Question: I have an application that communicates with a 'Service' in a remote process using the 'Messenger' interface. Here is the basic architecture of how things are set up:
- - 'Handler''Messenger''Service'- 'Messenger''Intent''startService()'- 'Intent''Message''Messenger'
Here is the basic code present in the operation:
'''
public class SessionOperation {
/* ... */
public void runOperation() {
Intent serviceIntent = new Intent(SERVICE_ACTION);
/* Add some other extras specific to each operation */
serviceIntent.putExtra(Intent.EXTRA_EMAIL, replyMessenger);
context.startService(serviceIntent);
}
private Handler mAckHandler = new Handler() {
@Override
public void handleMessage(Message msg) {
//Process the service's response
}
};
protected Messenger replyMessenger = new Messenger(mAckHandler);
}
'''
And a snippet of how the Service is structured (it's basically an 'IntentService' that doesn't shut down when the queue is empty):
'''
public class WorkService extends Service {
private ServiceHandler mServiceHandler;
private final class ServiceHandler extends Handler {
public ServiceHandler(Looper looper) {
super(looper);
}
@Override
public void handleMessage(Message msg) {
onHandleIntent((Intent)msg.obj);
}
}
@Override
public int onStartCommand(Intent intent, int flags, int startId) {
//If intent has a message, queue it up
Message msg = mServiceHandler.obtainMessage();
msg.obj = intent;
mServiceHandler.sendMessage(msg);
return START_STICKY;
}
private void onHandleIntent(Intent intent) {
Messenger replyTarget = intent.getParcelableExtra(Intent.EXTRA_EMAIL);
/* Do some work */
Message delivery = Message.obtain(...);
replyTarget.send(delivery);
}
}
'''
This all works fantastically well. I can send tons of operations from several different applications to the same service and they all process and send their response to just the right place. However...
I noticed that if the application ran long enough and with enough activity it would crash with an 'OutOfMemoryError'. Upon looking at the HPROF data in MAT, I noticed that all these operations where staying in memory, and they were held hostage from the Garbage Collector because of the 'Messenger'. Apparently, the 'Messenger' instance is creating a long-term native connection to Binder that counts as a GC Root, which is keeping each "Operation" object in memory indefinitely.

Does anyone know if there is a way to clear or disable the 'Messenger' when the "Operation" is over so it doesn't create this memory leak? Is there perhaps another way to implement the IPC to the 'Service' in the same fashion, so that multiple disparate objects can make a request and get a result asynchronously?
Thanks in advance!
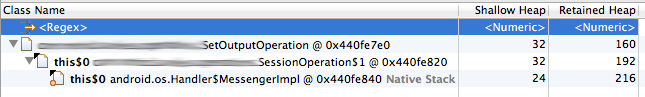
Answer: Thanks to some very helpful insight from Dianne Hackborn on the Android team, the issue is because the remote service process has not yet Garbage Collected it's instance of the Messenger which, in effect, held the instances in the application's process hostage until that time.
This is the text of her reply:
> It is true that sending a messenger across processes will require holding a GREF on it for the other process to communicate with it. Barring bugs (which have happened but I am not sure if in any released platform versions), the GREF will be released when the other process itself no longer holds a reference on this. When we are talking about things in Dalvik "no longer holds a reference" generally means "the other side has garbage collected the Java proxy object."What this means is that when you throw a Messenger (or any IBinder object) across to another process, the Dalvik VM in your own process can no longer manage the memory of that object itself and is dependent on all remote objects releasing it until it can be released locally. And this will include all objects that the IBinder has any references to as well.A common pattern to deal with this is to use a WeakReference in your IBinder/Messenger that holds the references to the rest of your objects that it will access. This allows your local garbage collector to clean up all of those other objects (which may be quite heavy, holding big things like bitmaps and such) even though a remote process still has a reference on your IBinder. Of course if you do this, there needs to be something else holding a reference on these other objects until they are no longer needed, or else the garbage collector could clean them up they are no longer needed.Something else I would recommend is to not do a design where you instantiate Messenger objects for each IPC you do. Create one Messenger that you pass in to each IPC call. Otherwise you can generate a lot of remoted objects that are being kept around due to other processes continuing to hold references because the other side is not aggressively garbage collecting since all the objects it is creating due to these calls are small.
More Info:
<URL>